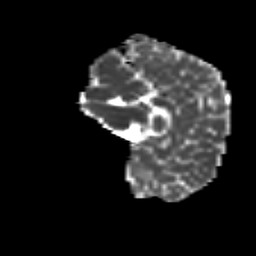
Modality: MD
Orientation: sagittal
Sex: female
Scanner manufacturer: siemens
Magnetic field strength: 3 T
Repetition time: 5 s
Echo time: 0.071 s